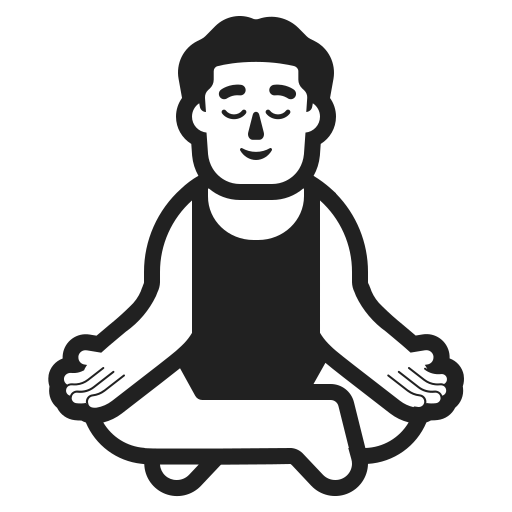
man in lotus position high contrast default